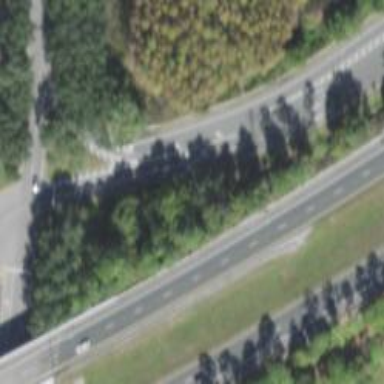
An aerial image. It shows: Diamond junction on motorway link.